Question: I am not sure what I am doing wrong here. But even the images are not loading anymore.
I have checked the code and I can't see where I am making the mistake. I am new to Javascript, so I am probably making some silly mistake.
'''
let dice_1= Math.floor(Math.random()*6)+1;
let randomDice_1= "images/" + dice_1 + ".png";
let dice_2= Math.floor(Math.random()*6)+1;
let randomDice_2= "images/" + dice_2 + ".png";
let player_1= document.querySelectorAll("img")[0].setAttribute("src", randomDice_1);
let player_2= document.querySelectorAll("img")[1].setAttribute("src", randomDice_2);
'''

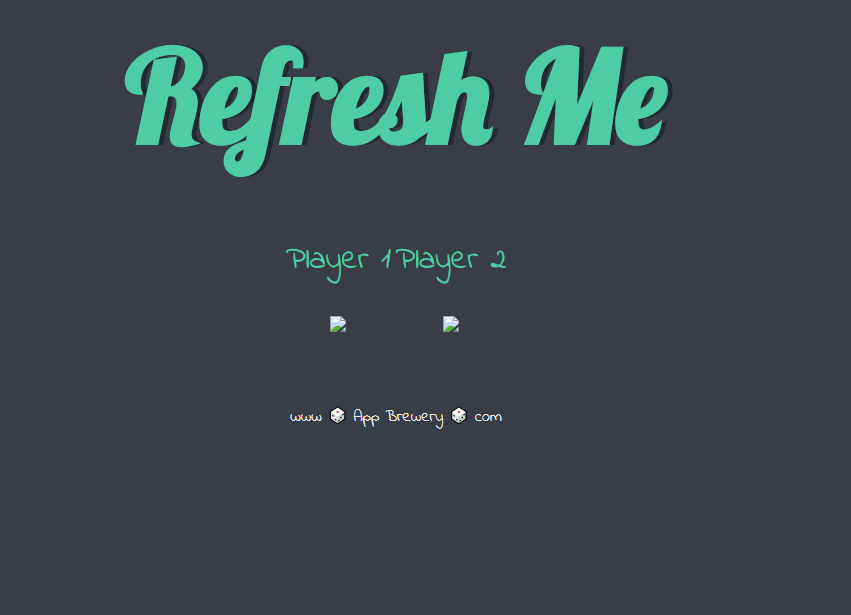
Answer: This so dependable on your directory, fr example if js file is in a folder as a subdirectory and the images folder is in sibling with js folder, the address you have written is not correct:/
do you try this address :
'''
"./images/" + dice_2 + ".png";
'''
adding at the beginning of the address